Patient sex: F
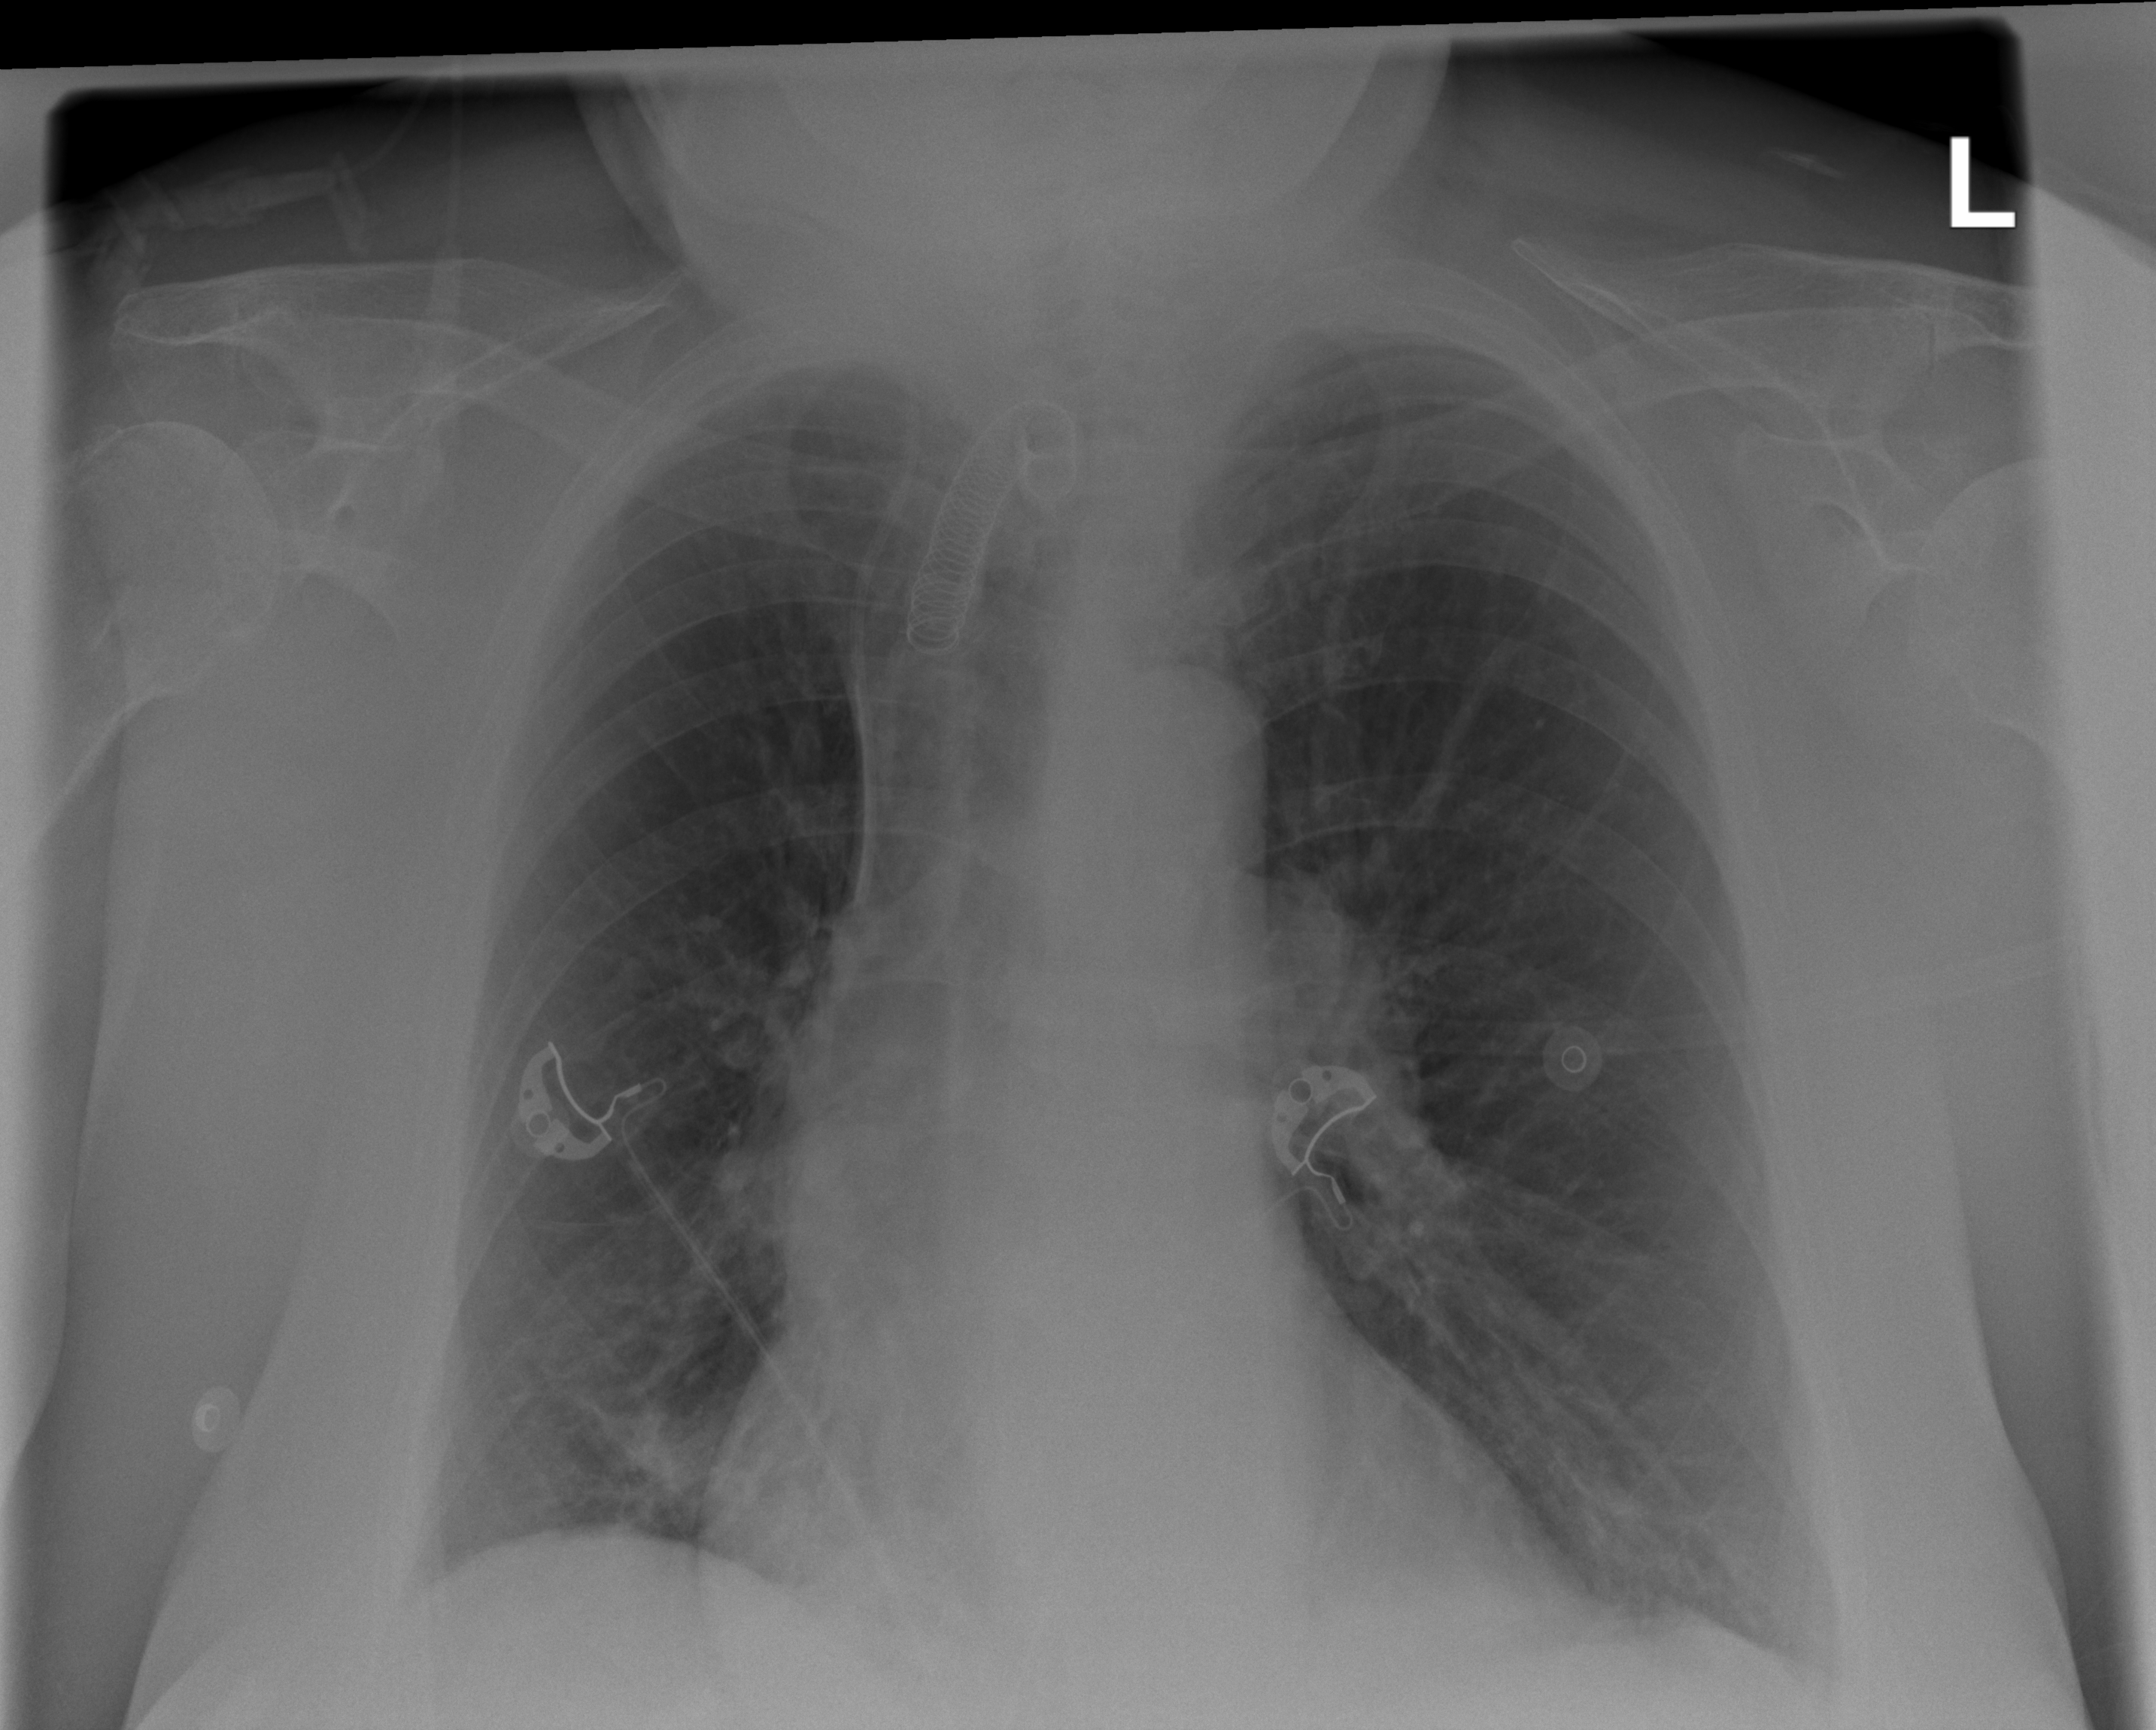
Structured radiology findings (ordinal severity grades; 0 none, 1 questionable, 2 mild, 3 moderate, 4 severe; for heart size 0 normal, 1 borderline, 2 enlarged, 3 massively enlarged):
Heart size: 1
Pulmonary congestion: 1
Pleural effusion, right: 0
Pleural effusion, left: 2
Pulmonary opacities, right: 1
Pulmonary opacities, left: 0
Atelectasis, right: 2
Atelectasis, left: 2